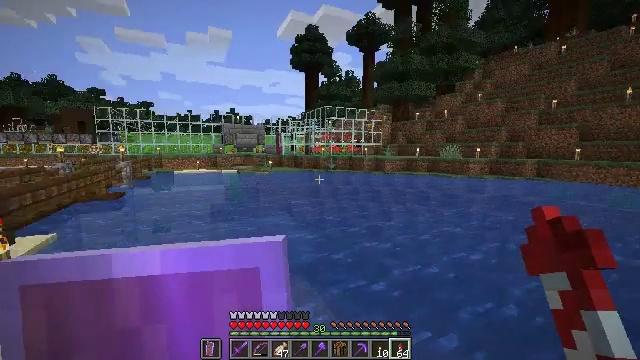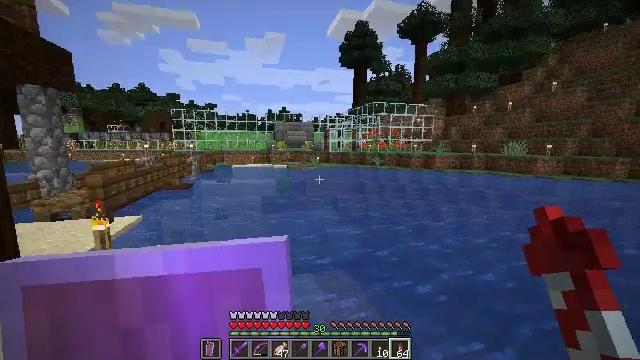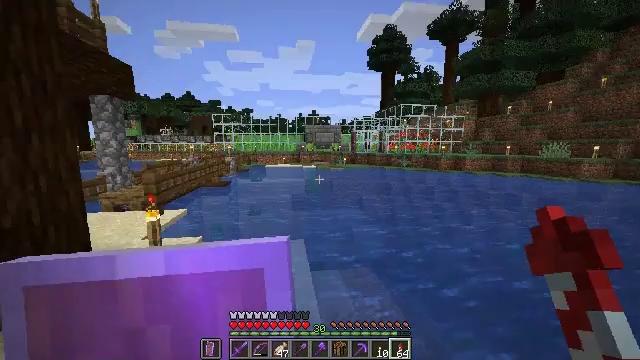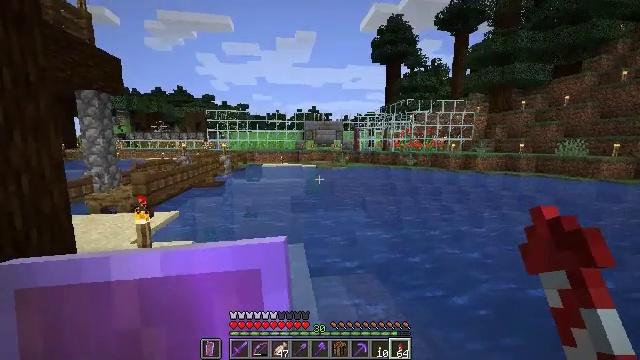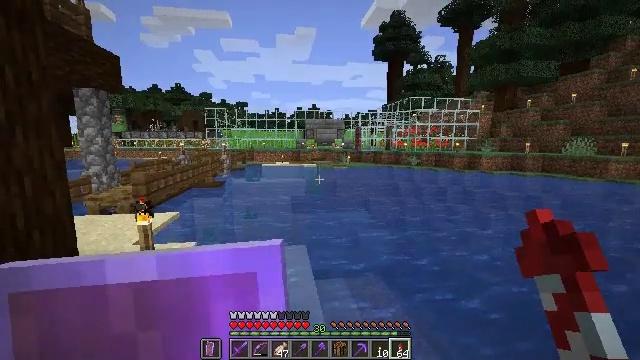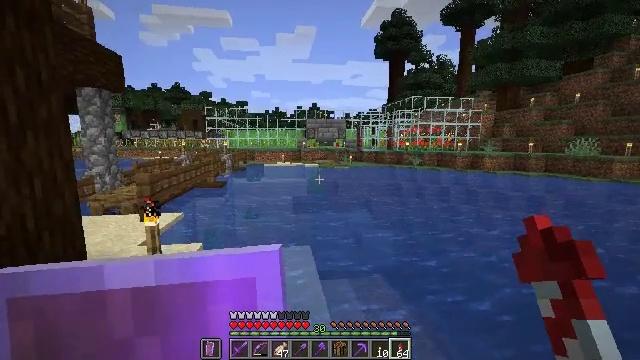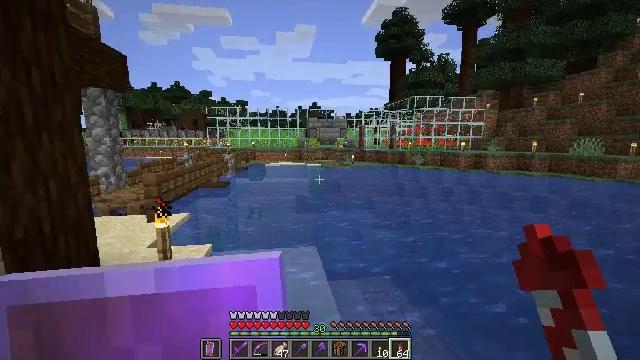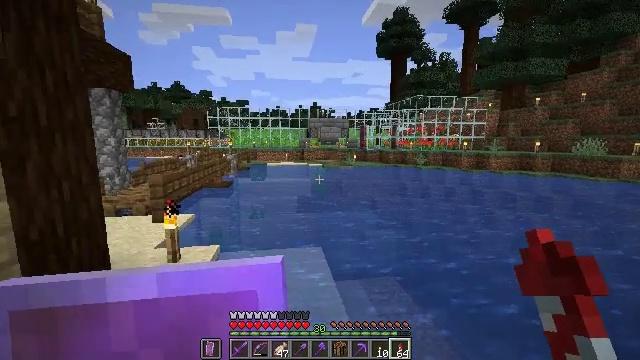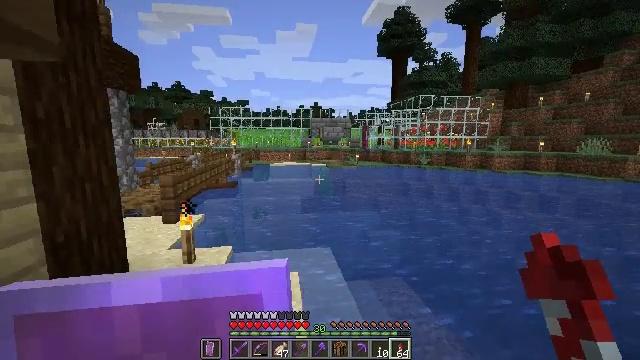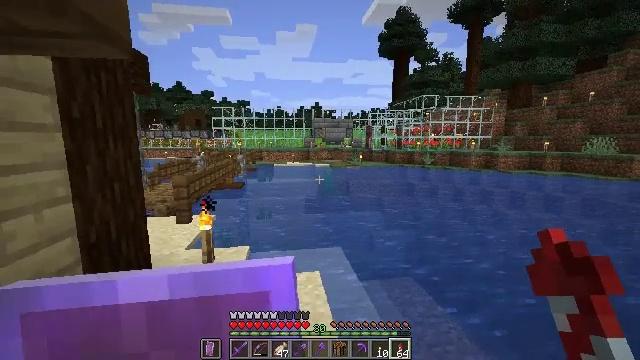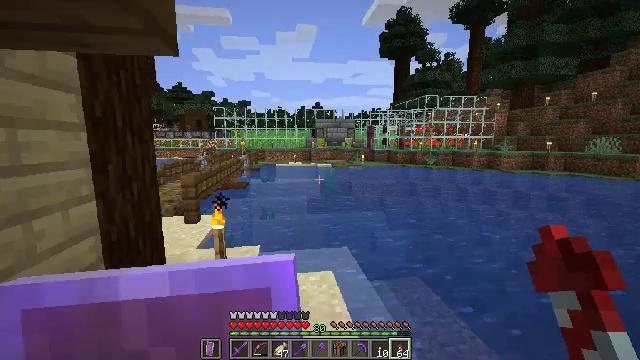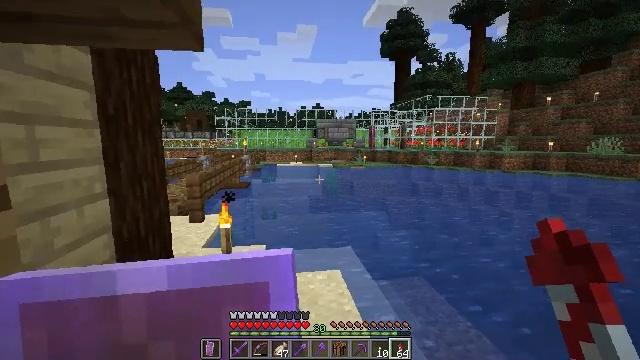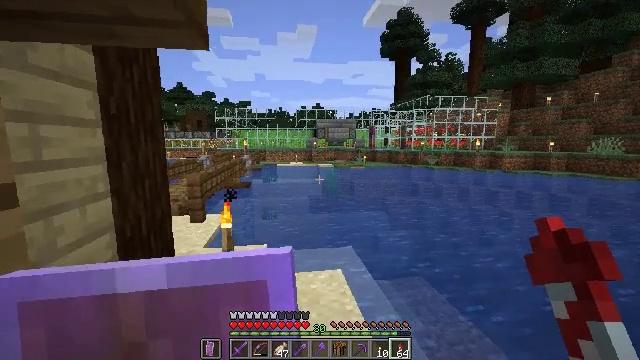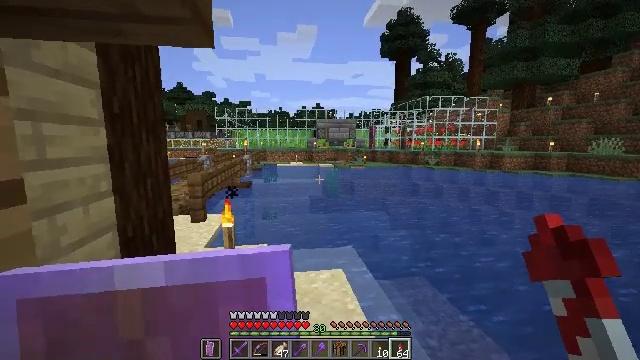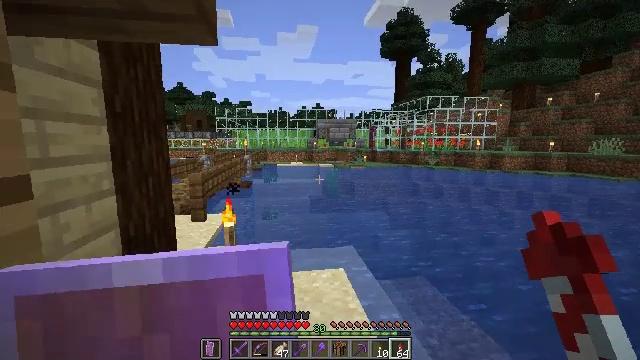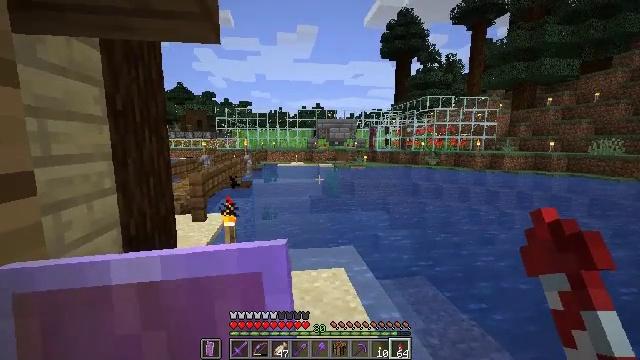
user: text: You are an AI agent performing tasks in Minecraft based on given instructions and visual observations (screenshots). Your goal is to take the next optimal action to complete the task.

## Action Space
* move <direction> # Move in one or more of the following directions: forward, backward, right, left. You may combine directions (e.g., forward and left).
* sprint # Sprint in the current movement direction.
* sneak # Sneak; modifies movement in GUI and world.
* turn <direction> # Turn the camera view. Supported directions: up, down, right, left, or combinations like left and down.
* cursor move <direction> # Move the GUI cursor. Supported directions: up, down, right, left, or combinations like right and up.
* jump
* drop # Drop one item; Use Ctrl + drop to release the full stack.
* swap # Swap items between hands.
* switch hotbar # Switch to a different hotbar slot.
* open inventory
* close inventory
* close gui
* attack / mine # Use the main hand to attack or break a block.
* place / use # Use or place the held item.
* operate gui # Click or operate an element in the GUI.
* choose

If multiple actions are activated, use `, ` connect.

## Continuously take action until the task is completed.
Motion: motion action
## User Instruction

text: Gather the sticky piston from a redstone contraption.
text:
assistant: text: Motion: turn left and down
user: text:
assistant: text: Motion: turn left
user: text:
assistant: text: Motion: no_op
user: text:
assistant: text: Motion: move left
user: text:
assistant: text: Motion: move left
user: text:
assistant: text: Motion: move left
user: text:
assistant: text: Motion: move left
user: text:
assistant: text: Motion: move left
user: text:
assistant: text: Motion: move left
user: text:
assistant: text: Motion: no_op
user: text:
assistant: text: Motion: no_op
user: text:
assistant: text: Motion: no_op
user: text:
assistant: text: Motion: no_op
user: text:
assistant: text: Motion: no_op
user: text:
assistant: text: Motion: no_op
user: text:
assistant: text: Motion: no_op
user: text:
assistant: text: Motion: no_op
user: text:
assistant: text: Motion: no_op
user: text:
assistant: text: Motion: no_op
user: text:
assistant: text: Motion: move forward, turn left
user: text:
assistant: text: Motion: move forward, turn left and down
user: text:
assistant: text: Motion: move forward, turn left and down
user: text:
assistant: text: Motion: move forward, turn left
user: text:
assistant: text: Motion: move forward, sprint, turn left
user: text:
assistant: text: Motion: move forward, sprint, turn left
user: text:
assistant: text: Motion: move forward, sprint, turn left and down
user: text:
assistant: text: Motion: move forward, sprint, turn left
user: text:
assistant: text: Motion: move forward, sprint, turn left
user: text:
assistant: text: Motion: move forward, sprint, turn left
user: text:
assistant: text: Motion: move forward, sprint, turn left